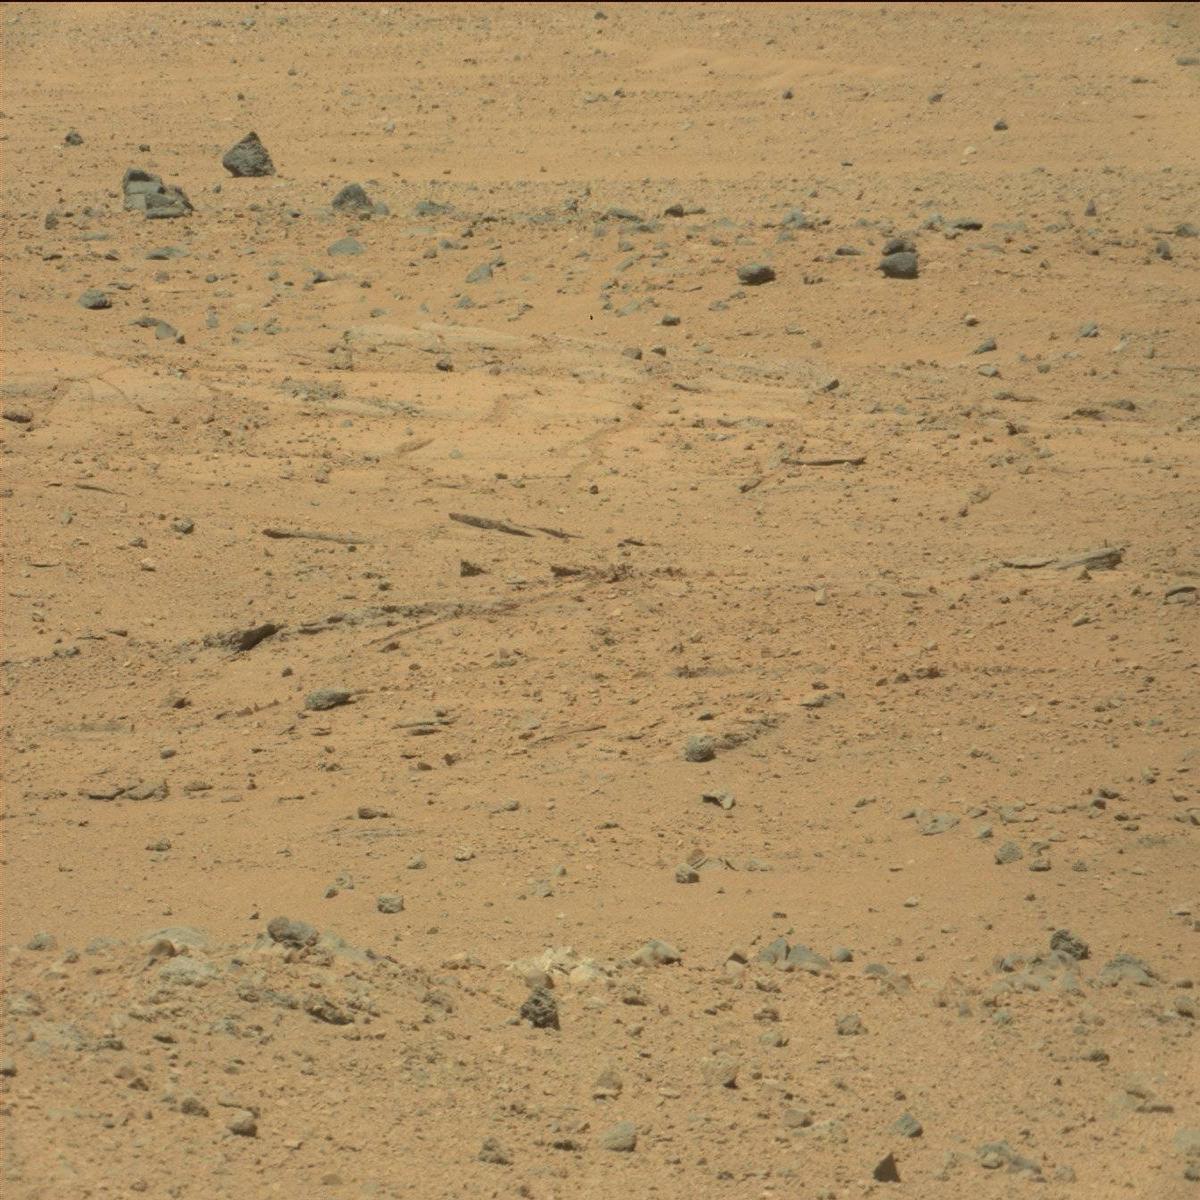
Terrain classes present: Bedrock, Rock, Sand / Soil